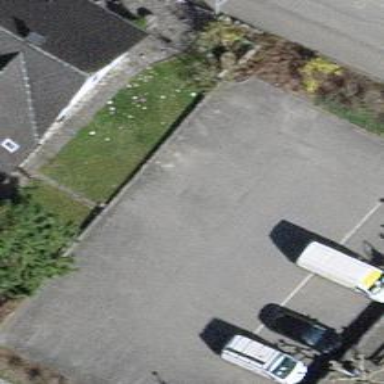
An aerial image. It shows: Parking area with surface.